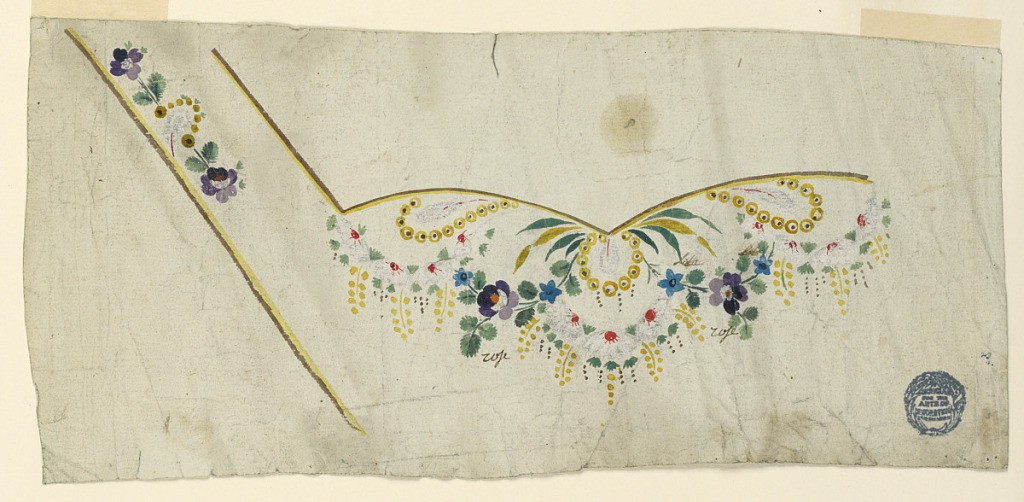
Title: Design for the Emrboidery of a Man's Waistcoat
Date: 1780–1790
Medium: Brush and gouache, oxidizing white on paper
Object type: Drawing
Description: Flower boughs along the outer edges. Flower festoons and strings of beads are suspended from the bottom edge of the pocket.